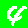
Digit: 4